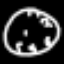
Label: clock